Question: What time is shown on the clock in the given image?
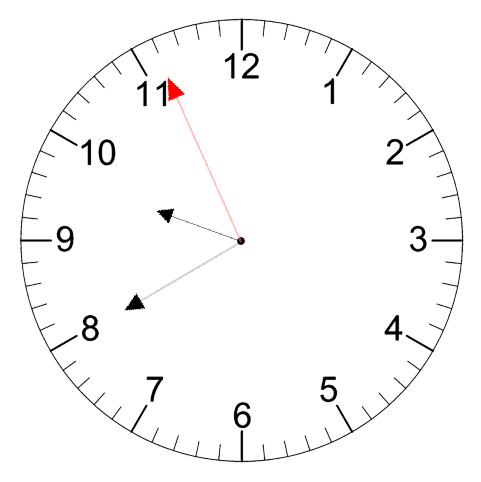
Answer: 09:39:56